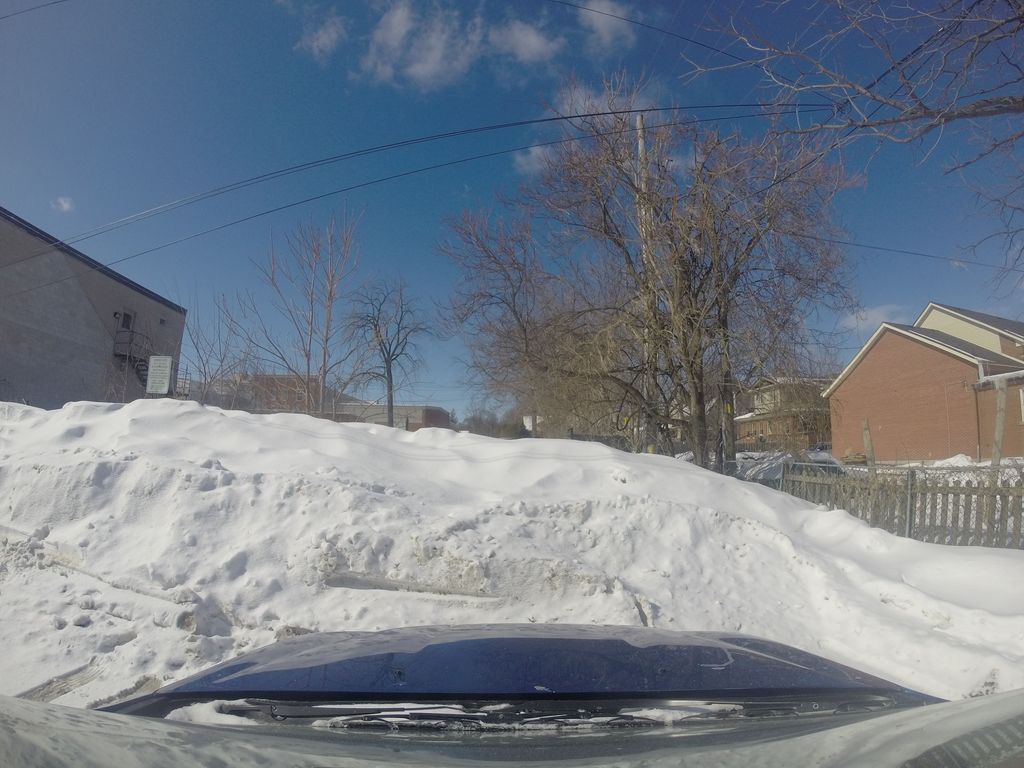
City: hamilton